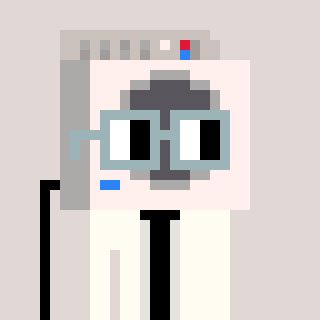
a pixel art character with square dark gray glasses, a washing machine-shaped head and a grayscale-colored body on a warm background